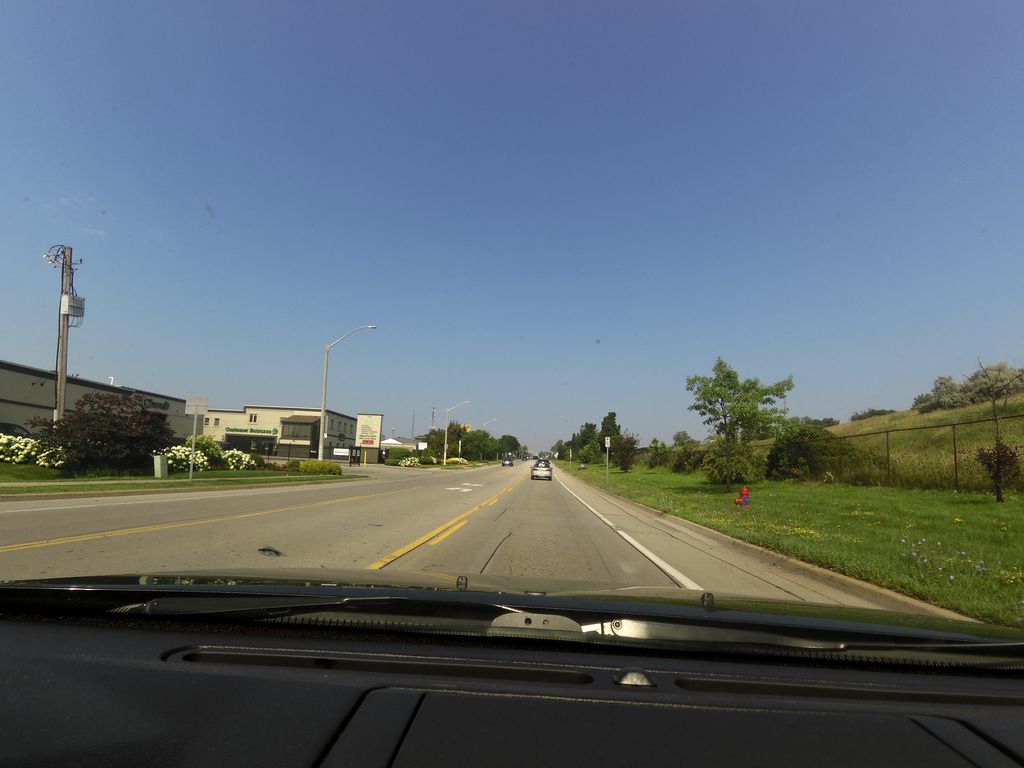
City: hamilton